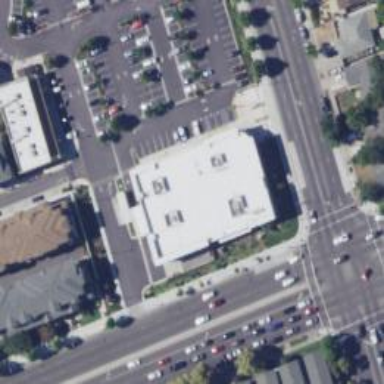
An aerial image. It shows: Pharmacy providing healthcare services.